Question: I've imported an image asset (Background.jpg) to my Flash CS5 library and exported it to ActionScript as class Bitmap with a base type of BitmapData.
the following code returns the following error:
'''
backgroundTexture = new Shape();
backgroundTexture.graphics.beginBitmapFill(Background);
backgroundTexture.graphics.drawRect(0, 0, stage.stageWidth, stage.stageHeight);
backgroundTexture.graphics.endFill();
'''
> 1067: Implicit coercion of a value of
type Class to an unrelated type
flash.display:BitmapData.

so what's the error?
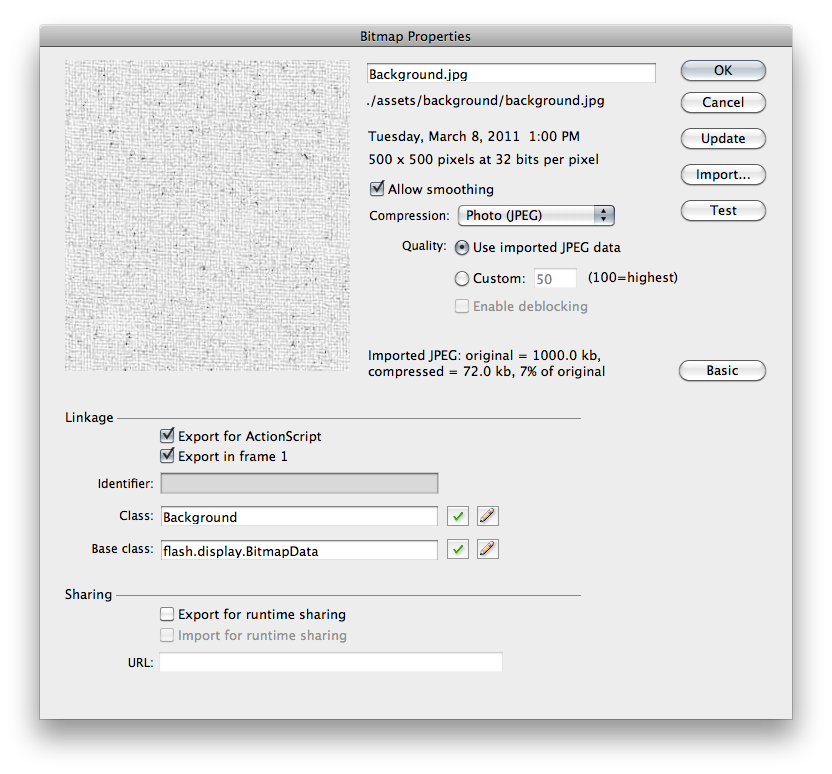
Answer: You just need an instance of the 'Background' BitmapData object:
'''
backgroundTexture.graphics.beginBitmapFill(new Background());
'''
'Background' is a reference to the class. 'new Background()' creates an instance of the class.